Question: this is simplest possible thing, but i cant update text on status bar... I just started working in c# but cannot find solution..
in all answers, accepted answer is 'statusBar1.Text = "text";'
I made simple menu and added LOAD item in menu. Picture is loaded, all works fine, just status text doesn't update...
Btw, MessageBox also displays right text that i need in status bar.
Here is my code, and it just doesn't work:
'''
private void menuLoad_Click(object sender, EventArgs e)
{
OpenFileDialog dlg = new OpenFileDialog();
dlg.Title = "Load Photo";
dlg.Filter = "jpg files (*.jpg)"
+ "|*.jpg|All files (*.*)|*.*";
if (dlg.ShowDialog() == DialogResult.OK)
{
try
{
statusBar1.Text = "Loading " + dlg.FileName;
pbxPhoto.Image = new Bitmap(dlg.OpenFile());
statusBar1.Text = "Loaded " + dlg.FileName;
MessageBox.Show("Text = " + dlg.FileName);
}
catch (Exception ex)
{
statusBar1.Text = "Unable to load file " + dlg.FileName;
MessageBox.Show("Unable to load file: " + ex.Message);
}
}
dlg.Dispose();
}
'''

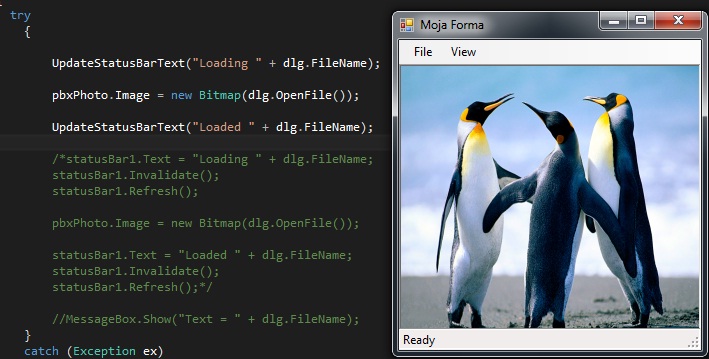
Answer: Maybe the text gets set but just doesn't get painted because your thread is busy loading a picture? You can try to force the status bar to invalidate and repaint itself:
'''
statusBar1.Text = "Loading " + dlg.FileName;
statusBar1.Invalidate();
statusBar1.Refresh();
pbxPhoto.Image = new Bitmap(dlg.OpenFile());
statusBar1.Text = "Loaded " + dlg.FileName;
statusBar1.Invalidate();
statusBar1.Refresh();
MessageBox.Show("Text = " + dlg.FileName);
'''
Actually I think I'd encapsulate this into a method, like this:
'''
private void UpdateStatusBarText(string text)
{
statusBar1.Text = text;
statusBar1.Invalidate();
statusBar1.Refresh();
}
'''
This way your 'try' block would look like this:
'''
UpdateStatusBarText("Loading " + dlg.FileName);
pbxPhoto.Image = new Bitmap(dlg.OpenFile());
UpdateStatusBarText("Loaded " + dlg.FileName);
MessageBox.Show("Text = " + dlg.FileName);
'''
The 'StatusStrip' control is a container control. Add a 'ToolStripStatusLabel' item to it, and change the text of that control instead of that of 'statusBar1':
'''
private void UpdateStatusBarText(string text)
{
toolStripStatusLabel1.Text = text;
statusBar1.Invalidate();
statusBar1.Refresh();
}
'''